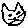
Label: cat